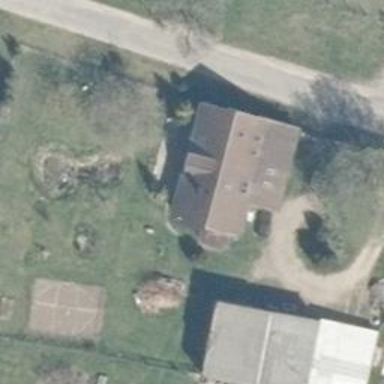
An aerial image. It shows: Detached building with gabled roof.